Aerial crown-view tile of a tropical tree (Barro Colorado Island, Panama), acquired 20240716:
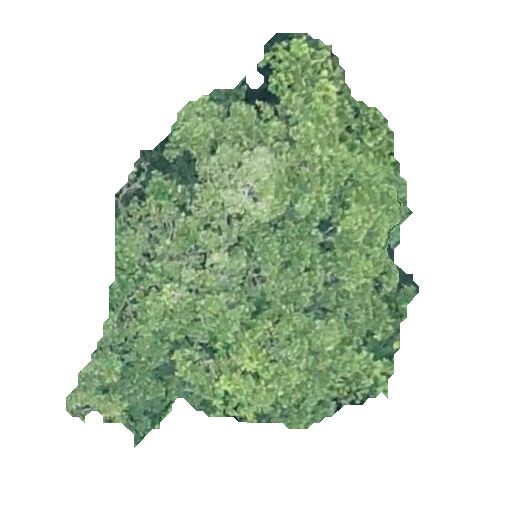
Species: Anacardium excelsum
GBIF accepted scientific name: Anacardium excelsum
Crown area: 146.41 m²